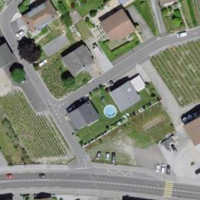
EUNIS habitat code: 54
Species observed at this site:
Fagus sylvatica
Melilotus albus